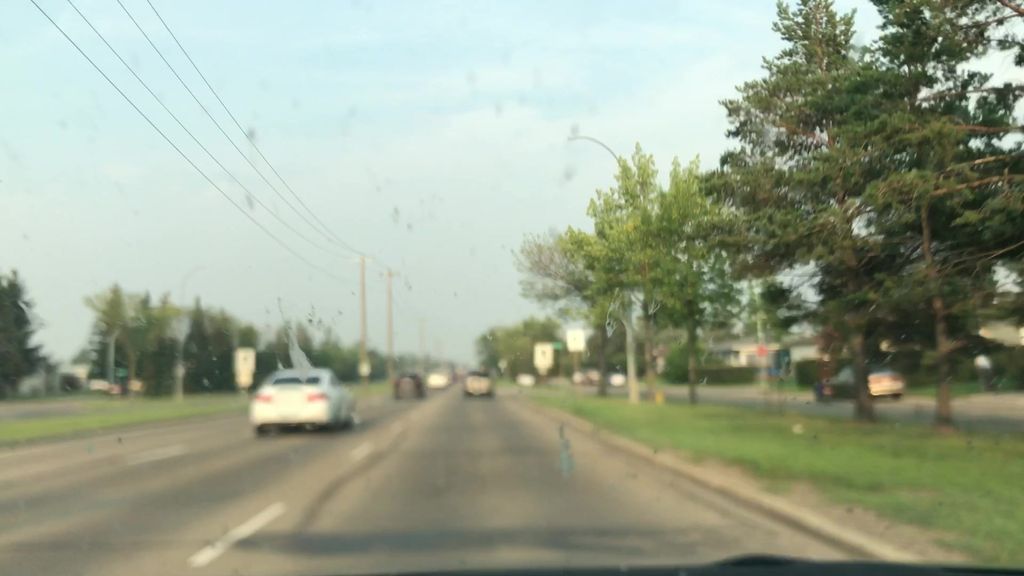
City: edmonton